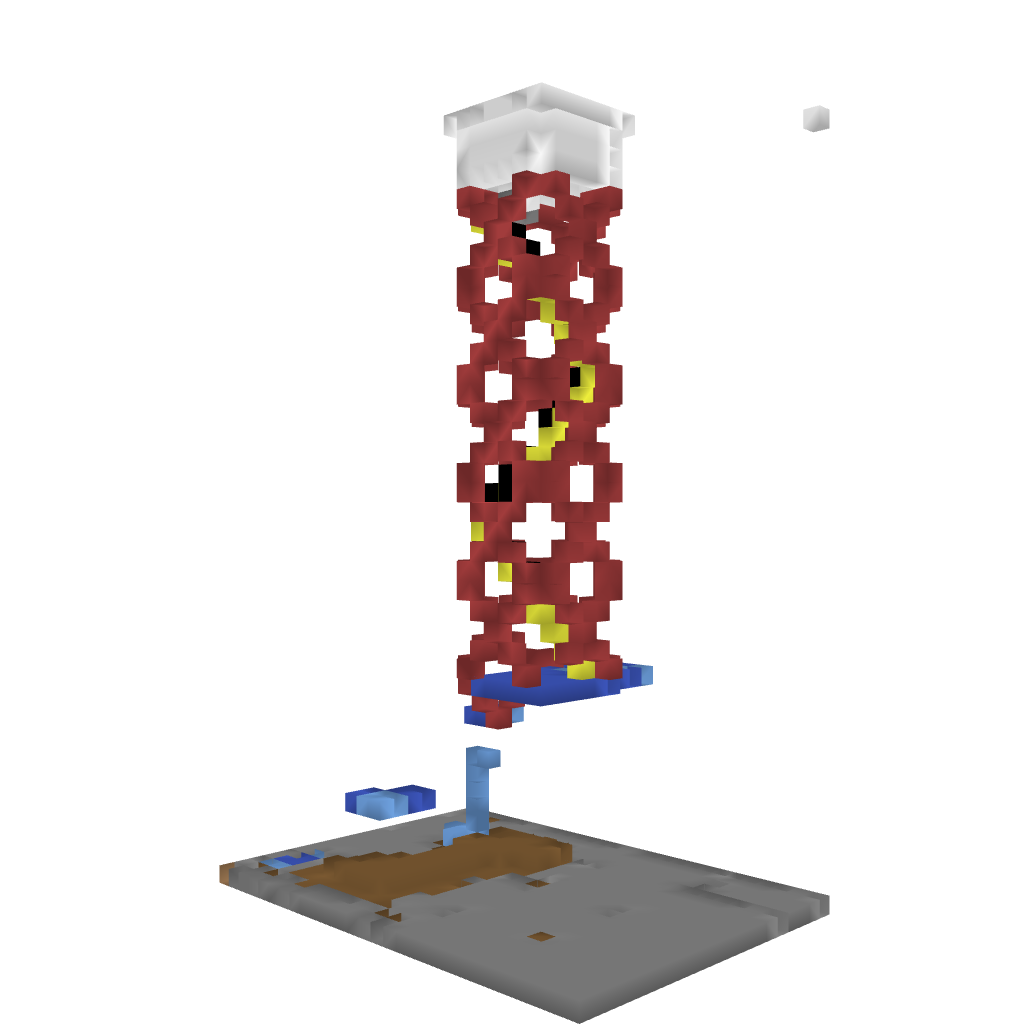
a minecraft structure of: Tower of Quartz bad low quality